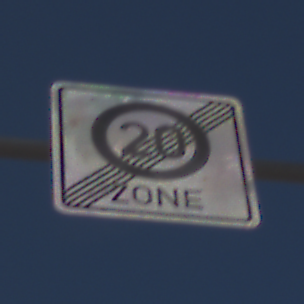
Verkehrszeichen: EndeZone20
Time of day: MorningAfternoon
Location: Outdoor (Urban)
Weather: Clear
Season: NotSpecified
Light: Natural